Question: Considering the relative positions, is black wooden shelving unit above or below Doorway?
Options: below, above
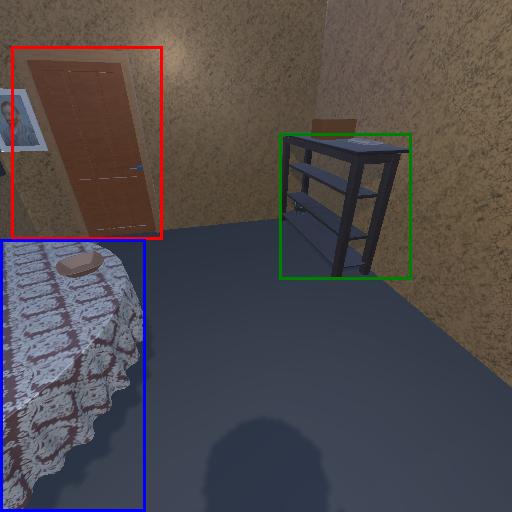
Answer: below